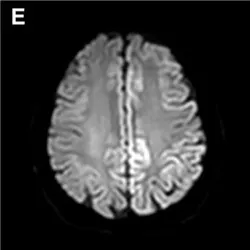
Brain MRI at follow-up shows spreading of the cortical restriction in DWI.
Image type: radiology (mri)